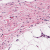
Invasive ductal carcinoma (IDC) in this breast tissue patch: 0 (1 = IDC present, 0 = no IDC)